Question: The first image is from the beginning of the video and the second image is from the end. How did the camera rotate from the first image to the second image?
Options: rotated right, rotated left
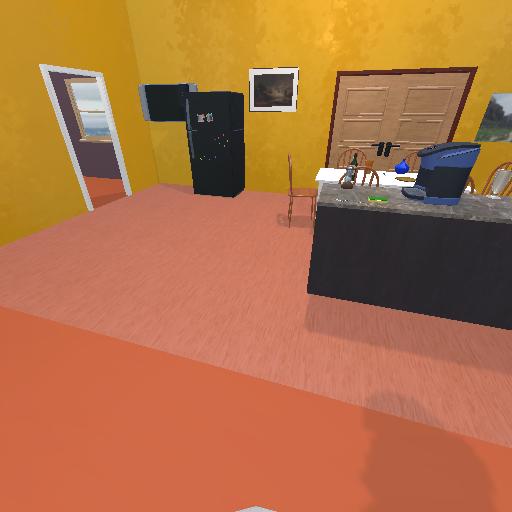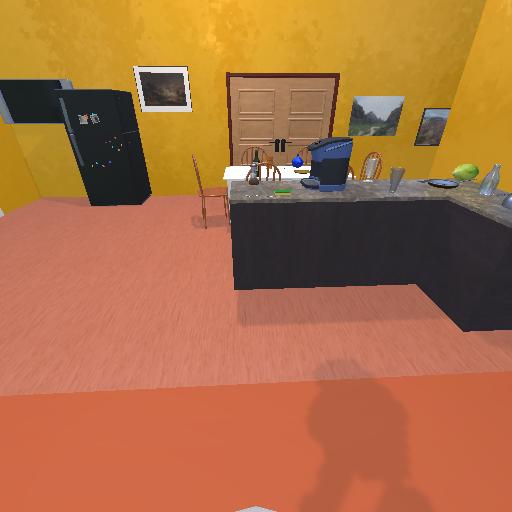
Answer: rotated right